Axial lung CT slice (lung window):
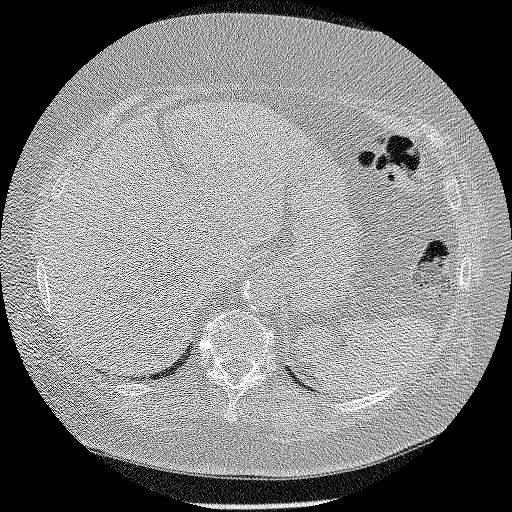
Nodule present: no